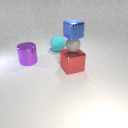
small blue metal cube above small gray rubber sphere